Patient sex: M
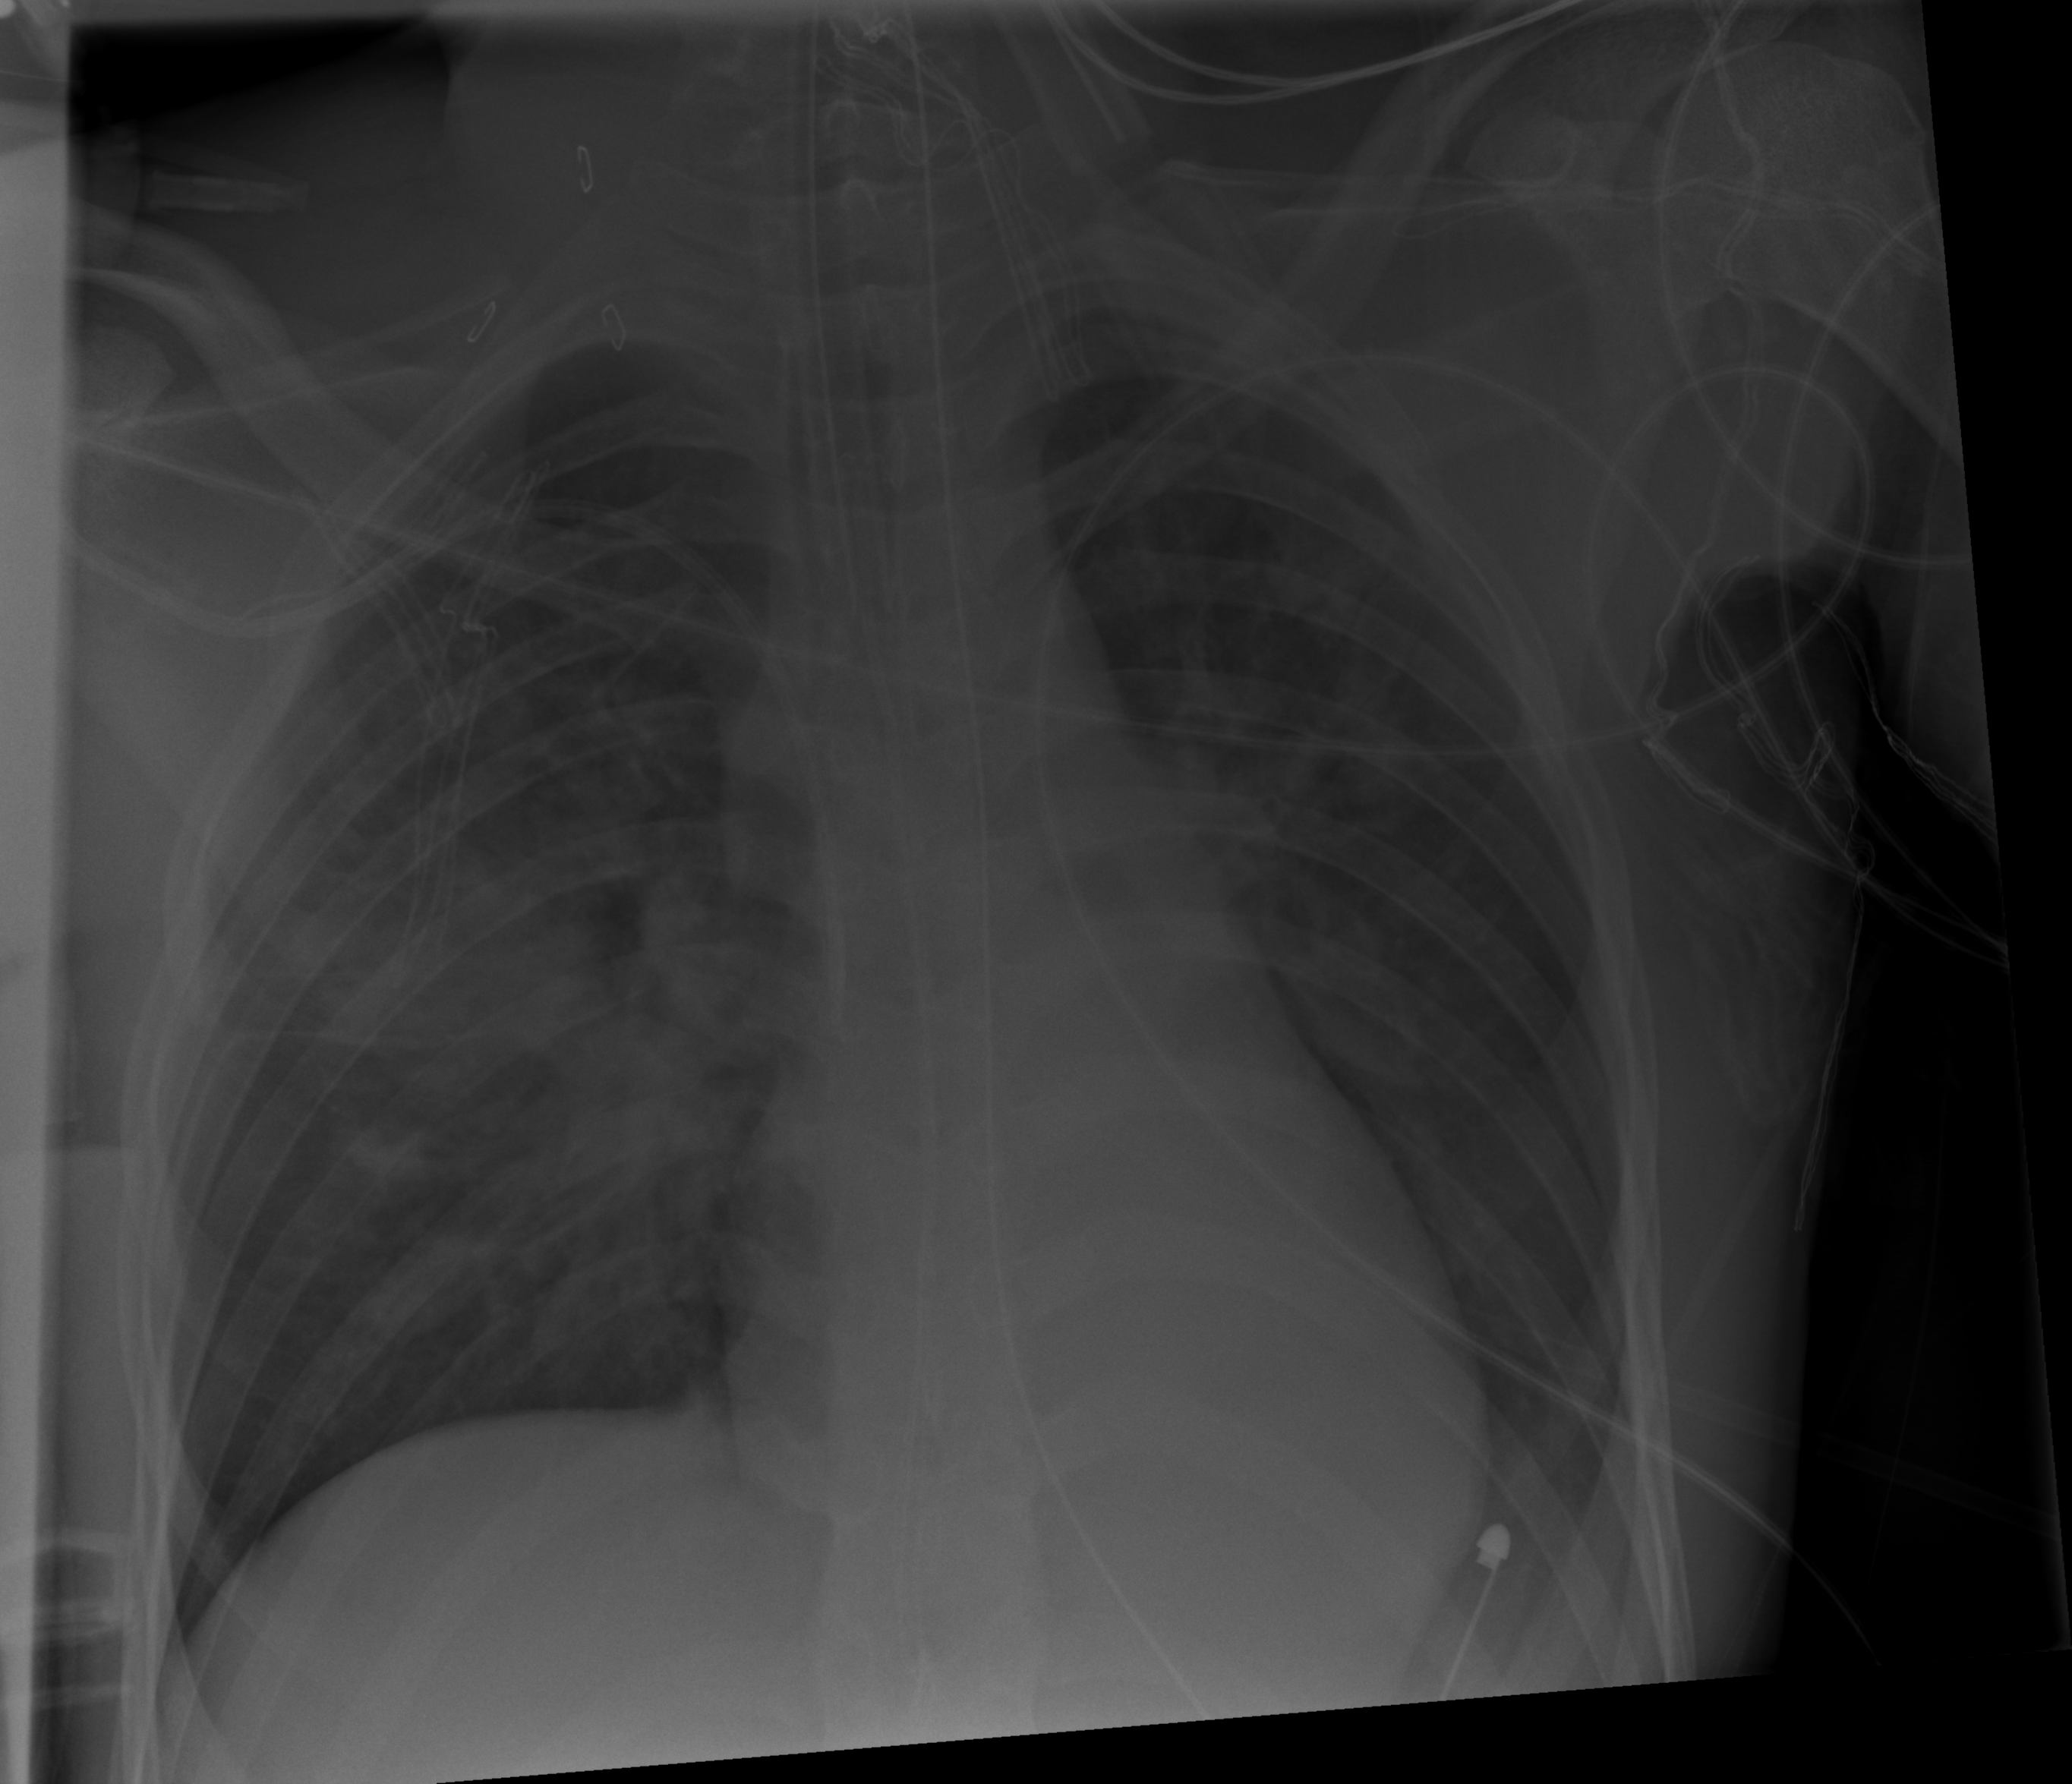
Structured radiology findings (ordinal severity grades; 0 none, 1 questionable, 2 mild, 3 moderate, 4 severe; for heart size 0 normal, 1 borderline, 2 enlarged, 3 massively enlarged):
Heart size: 0
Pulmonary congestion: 0
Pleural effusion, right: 0
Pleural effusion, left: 2
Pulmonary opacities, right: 2
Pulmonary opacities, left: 0
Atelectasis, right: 0
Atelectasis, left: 0